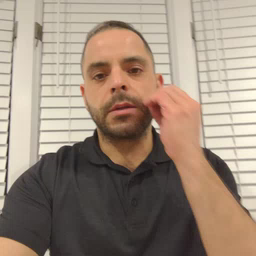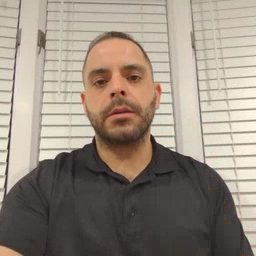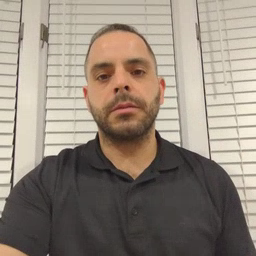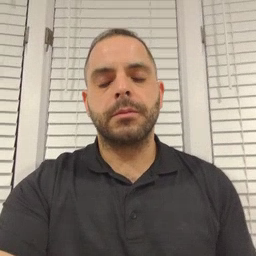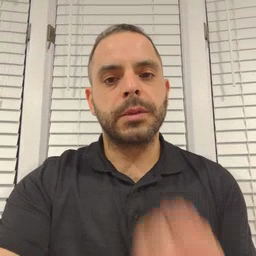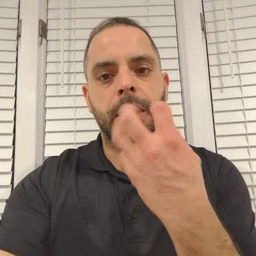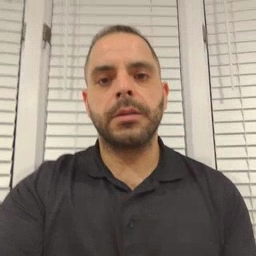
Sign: snack